Interaction volume radius: 5 \u00c5
Interaction volume height: 30 \u00c5
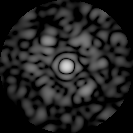
Disorder parameter: 0.7083